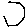
Label: hexagon